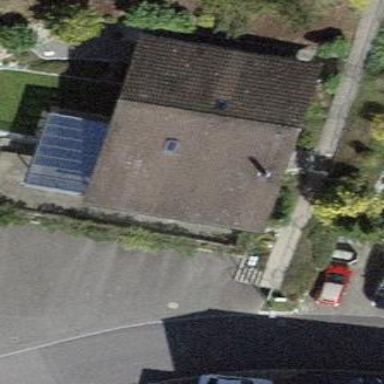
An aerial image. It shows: Building with tiled roof.